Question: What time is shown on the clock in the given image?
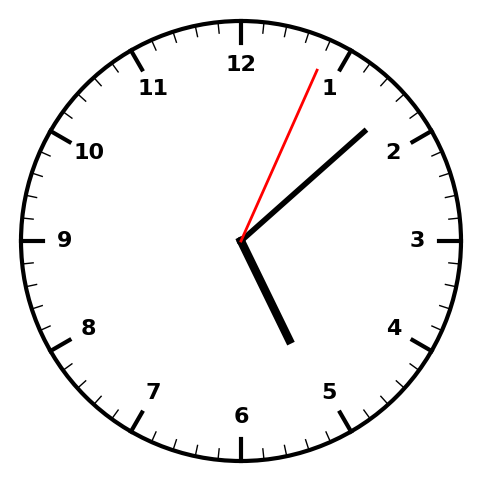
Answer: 05:08:04